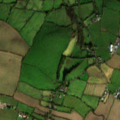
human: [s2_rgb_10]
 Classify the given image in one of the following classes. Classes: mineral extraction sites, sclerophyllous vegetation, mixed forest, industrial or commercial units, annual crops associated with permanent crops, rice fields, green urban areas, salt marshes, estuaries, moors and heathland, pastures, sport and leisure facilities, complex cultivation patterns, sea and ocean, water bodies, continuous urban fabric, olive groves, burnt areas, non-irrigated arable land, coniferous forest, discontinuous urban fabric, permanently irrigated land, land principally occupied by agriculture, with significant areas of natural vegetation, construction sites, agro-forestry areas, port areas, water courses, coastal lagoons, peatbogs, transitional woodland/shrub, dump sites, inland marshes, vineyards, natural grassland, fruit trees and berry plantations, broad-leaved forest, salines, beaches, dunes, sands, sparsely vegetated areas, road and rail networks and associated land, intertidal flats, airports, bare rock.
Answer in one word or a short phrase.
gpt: non-irrigated arable land, pastures, complex cultivation patterns